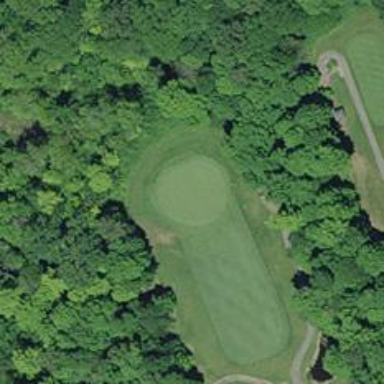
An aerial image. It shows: Golf hole.